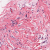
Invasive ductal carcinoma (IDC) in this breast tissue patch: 0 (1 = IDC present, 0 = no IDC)